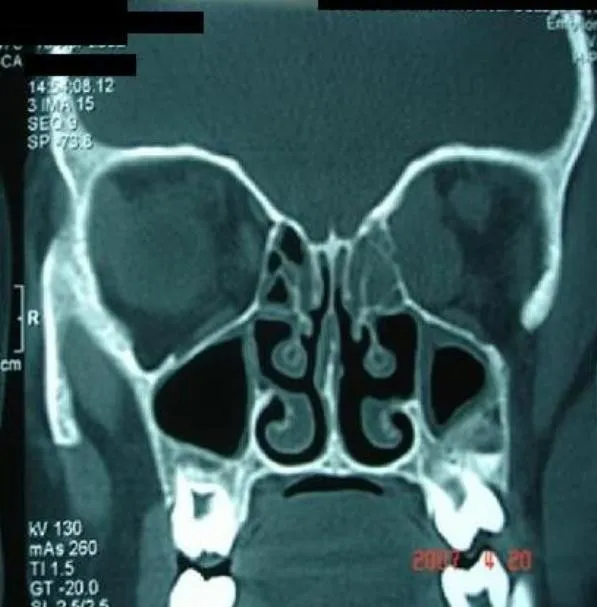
Coronal CT scan showing mass extending inferiorly to infratemporal fossa with bony erosion.
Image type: radiology (ct)